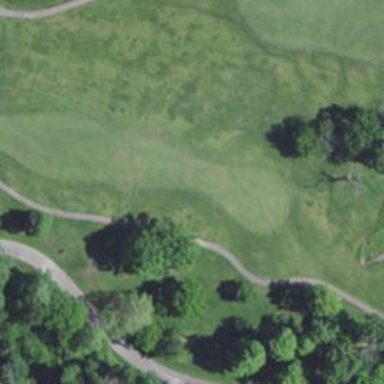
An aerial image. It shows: View of golf hole.